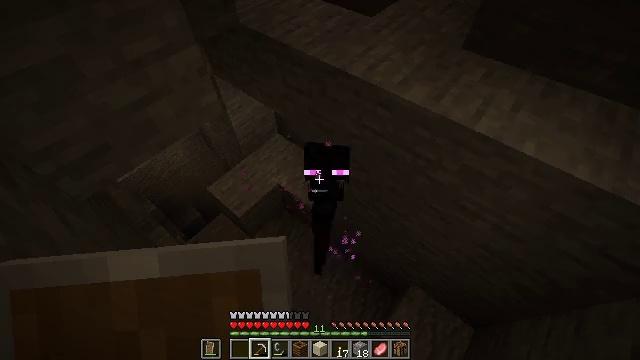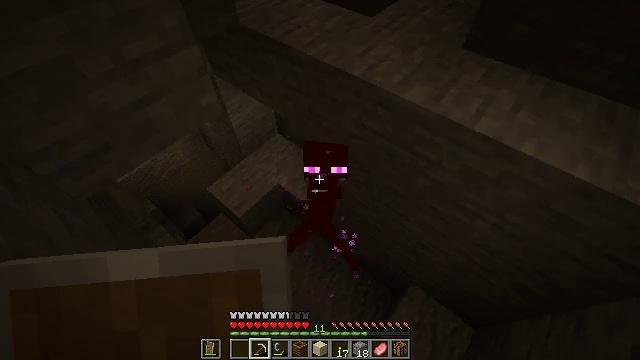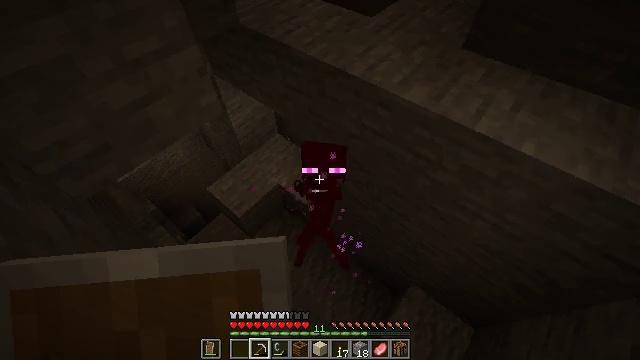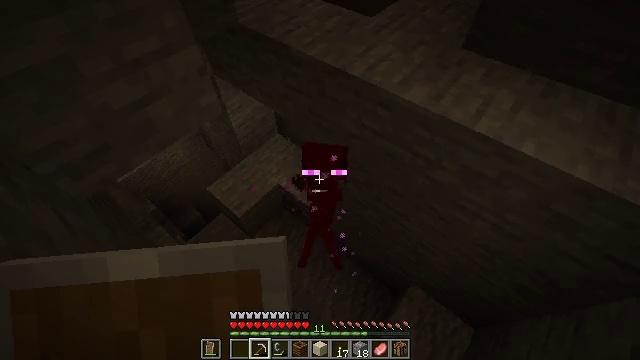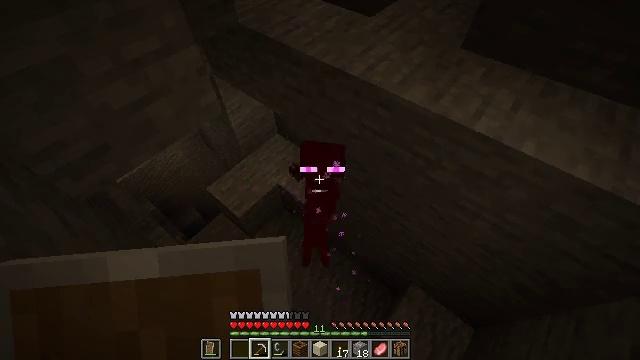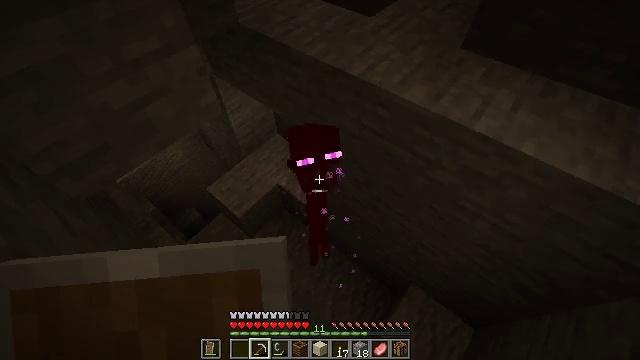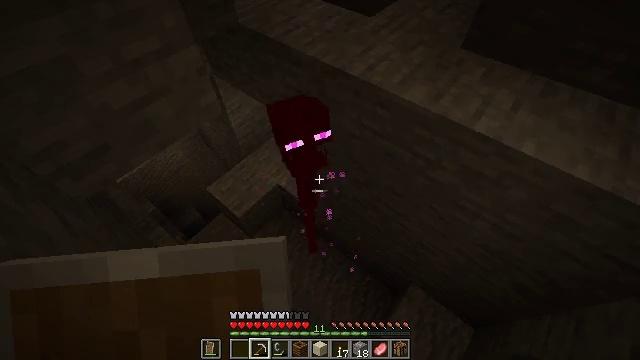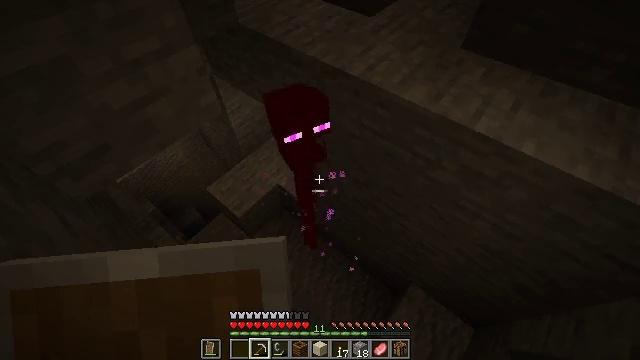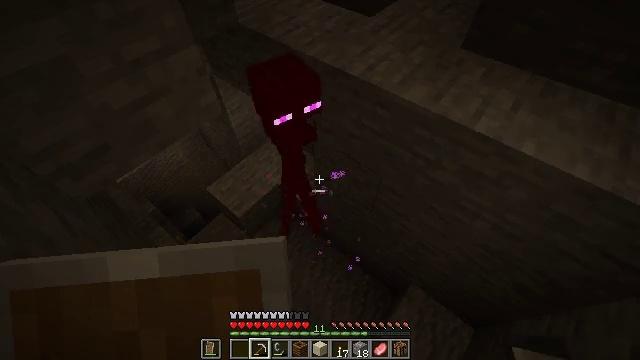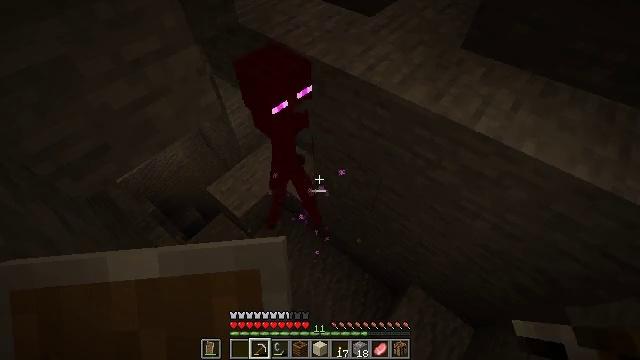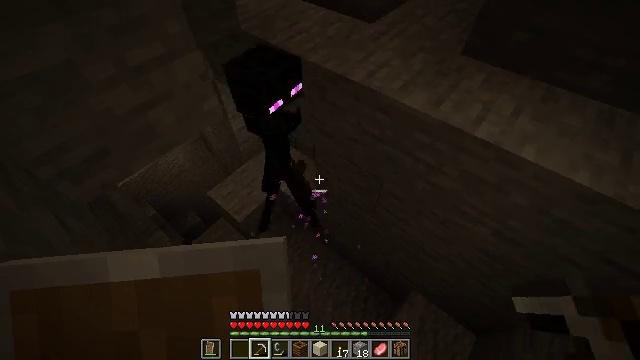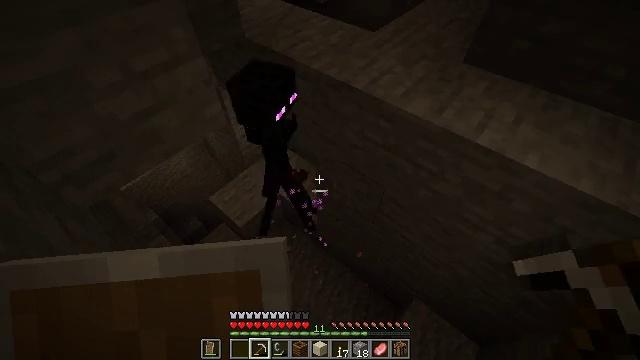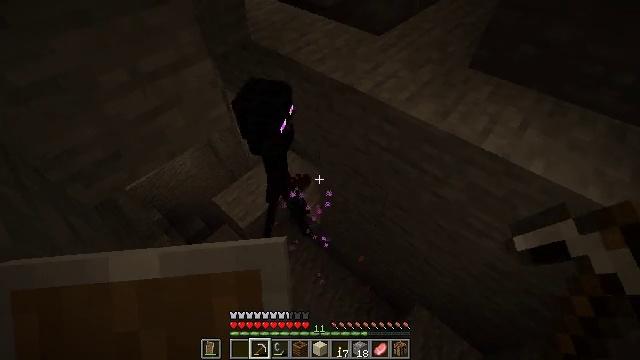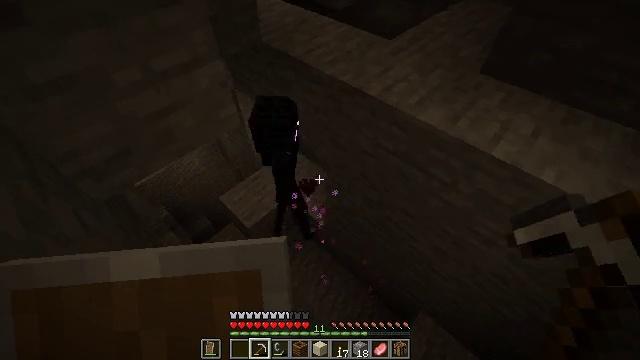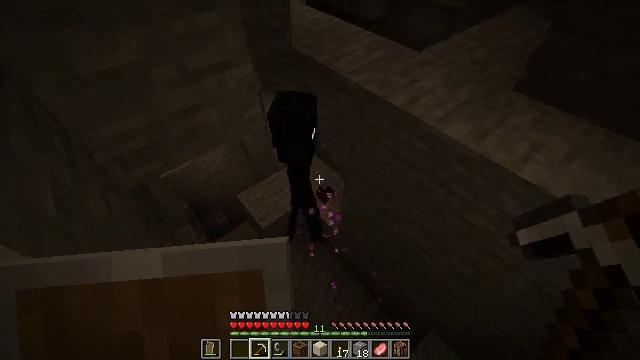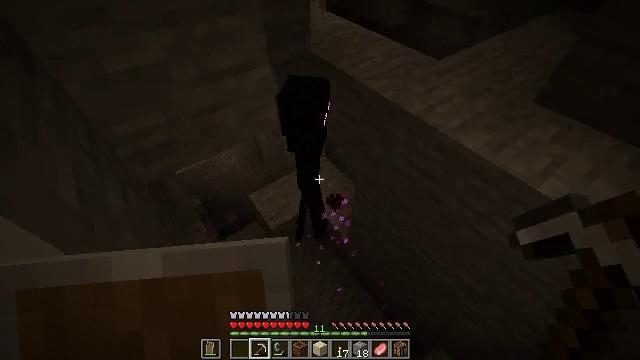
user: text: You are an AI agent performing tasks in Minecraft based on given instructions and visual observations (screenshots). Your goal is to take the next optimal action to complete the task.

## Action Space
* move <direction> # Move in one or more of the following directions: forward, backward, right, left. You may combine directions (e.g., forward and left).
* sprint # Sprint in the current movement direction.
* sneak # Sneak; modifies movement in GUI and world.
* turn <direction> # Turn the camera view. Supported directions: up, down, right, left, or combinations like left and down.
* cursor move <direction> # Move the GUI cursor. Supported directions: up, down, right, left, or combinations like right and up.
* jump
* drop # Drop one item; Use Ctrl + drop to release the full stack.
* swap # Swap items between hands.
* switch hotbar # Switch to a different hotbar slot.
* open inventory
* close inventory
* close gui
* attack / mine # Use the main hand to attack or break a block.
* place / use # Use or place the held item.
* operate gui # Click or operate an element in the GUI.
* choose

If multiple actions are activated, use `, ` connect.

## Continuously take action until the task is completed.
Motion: motion action
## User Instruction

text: Kill an enderman.
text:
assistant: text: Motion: sneak
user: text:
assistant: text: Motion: sneak
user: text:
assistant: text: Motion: sneak
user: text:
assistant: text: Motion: sneak
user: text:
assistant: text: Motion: sneak
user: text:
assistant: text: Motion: sneak
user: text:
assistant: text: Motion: sneak
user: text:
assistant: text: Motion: sneak
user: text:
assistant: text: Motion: sneak
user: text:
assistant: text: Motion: sneak, turn up
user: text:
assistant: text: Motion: sneak, turn up
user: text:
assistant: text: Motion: sneak, turn left
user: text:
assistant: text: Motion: sneak, turn left
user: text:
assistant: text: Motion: sneak, turn left and up
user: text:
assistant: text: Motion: sneak, turn left
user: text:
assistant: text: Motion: sneak, turn left and down, attack / mine
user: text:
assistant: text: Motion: sneak, turn left and down, attack / mine
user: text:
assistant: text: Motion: sneak, attack / mine
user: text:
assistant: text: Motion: sneak, attack / mine
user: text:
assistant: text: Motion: sneak, attack / mine
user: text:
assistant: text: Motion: sneak
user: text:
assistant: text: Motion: sneak, turn up
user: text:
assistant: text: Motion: sneak, turn up
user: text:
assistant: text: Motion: sneak, turn up
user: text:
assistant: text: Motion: sneak, turn up
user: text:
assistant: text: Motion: sneak, turn up
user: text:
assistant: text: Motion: sneak, turn up
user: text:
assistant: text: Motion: sneak, turn up
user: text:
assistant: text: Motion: sneak, turn up
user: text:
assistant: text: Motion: sneak, attack / mine